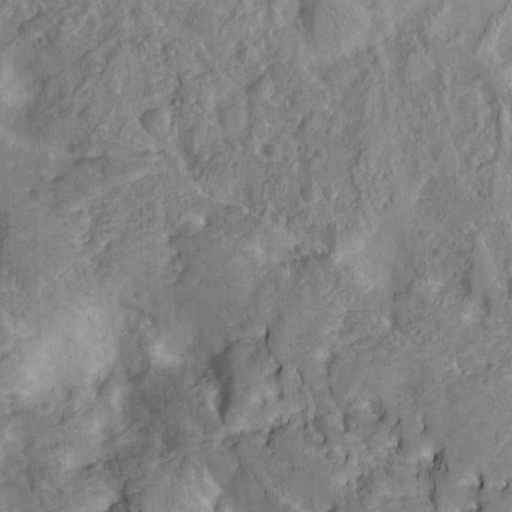
Objects detected: cone, cone